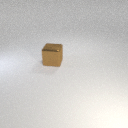
large brown metal cube